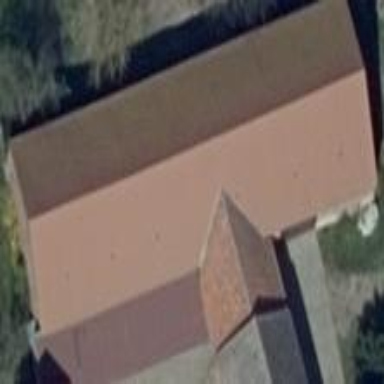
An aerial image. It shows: Barn building.